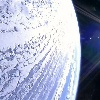
Label: cloud